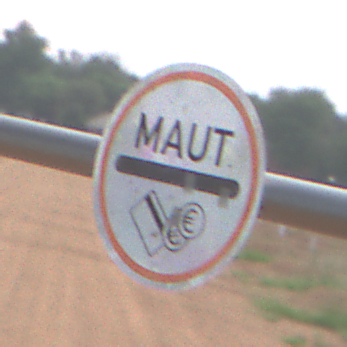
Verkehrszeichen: MautflichtigeStrecke
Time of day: SunriseSunset
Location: Outdoor (Nature)
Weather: PartlyCloudy
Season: NotSpecified
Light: Natural